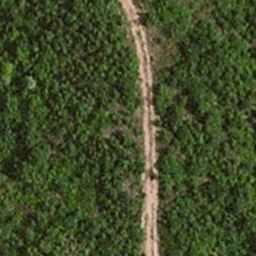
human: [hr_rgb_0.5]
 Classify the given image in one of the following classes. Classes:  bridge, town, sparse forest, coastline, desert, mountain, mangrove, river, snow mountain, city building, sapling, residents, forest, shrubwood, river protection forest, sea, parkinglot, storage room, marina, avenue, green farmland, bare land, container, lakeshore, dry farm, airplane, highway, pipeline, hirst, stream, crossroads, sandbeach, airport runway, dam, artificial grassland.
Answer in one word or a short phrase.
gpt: avenue